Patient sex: M
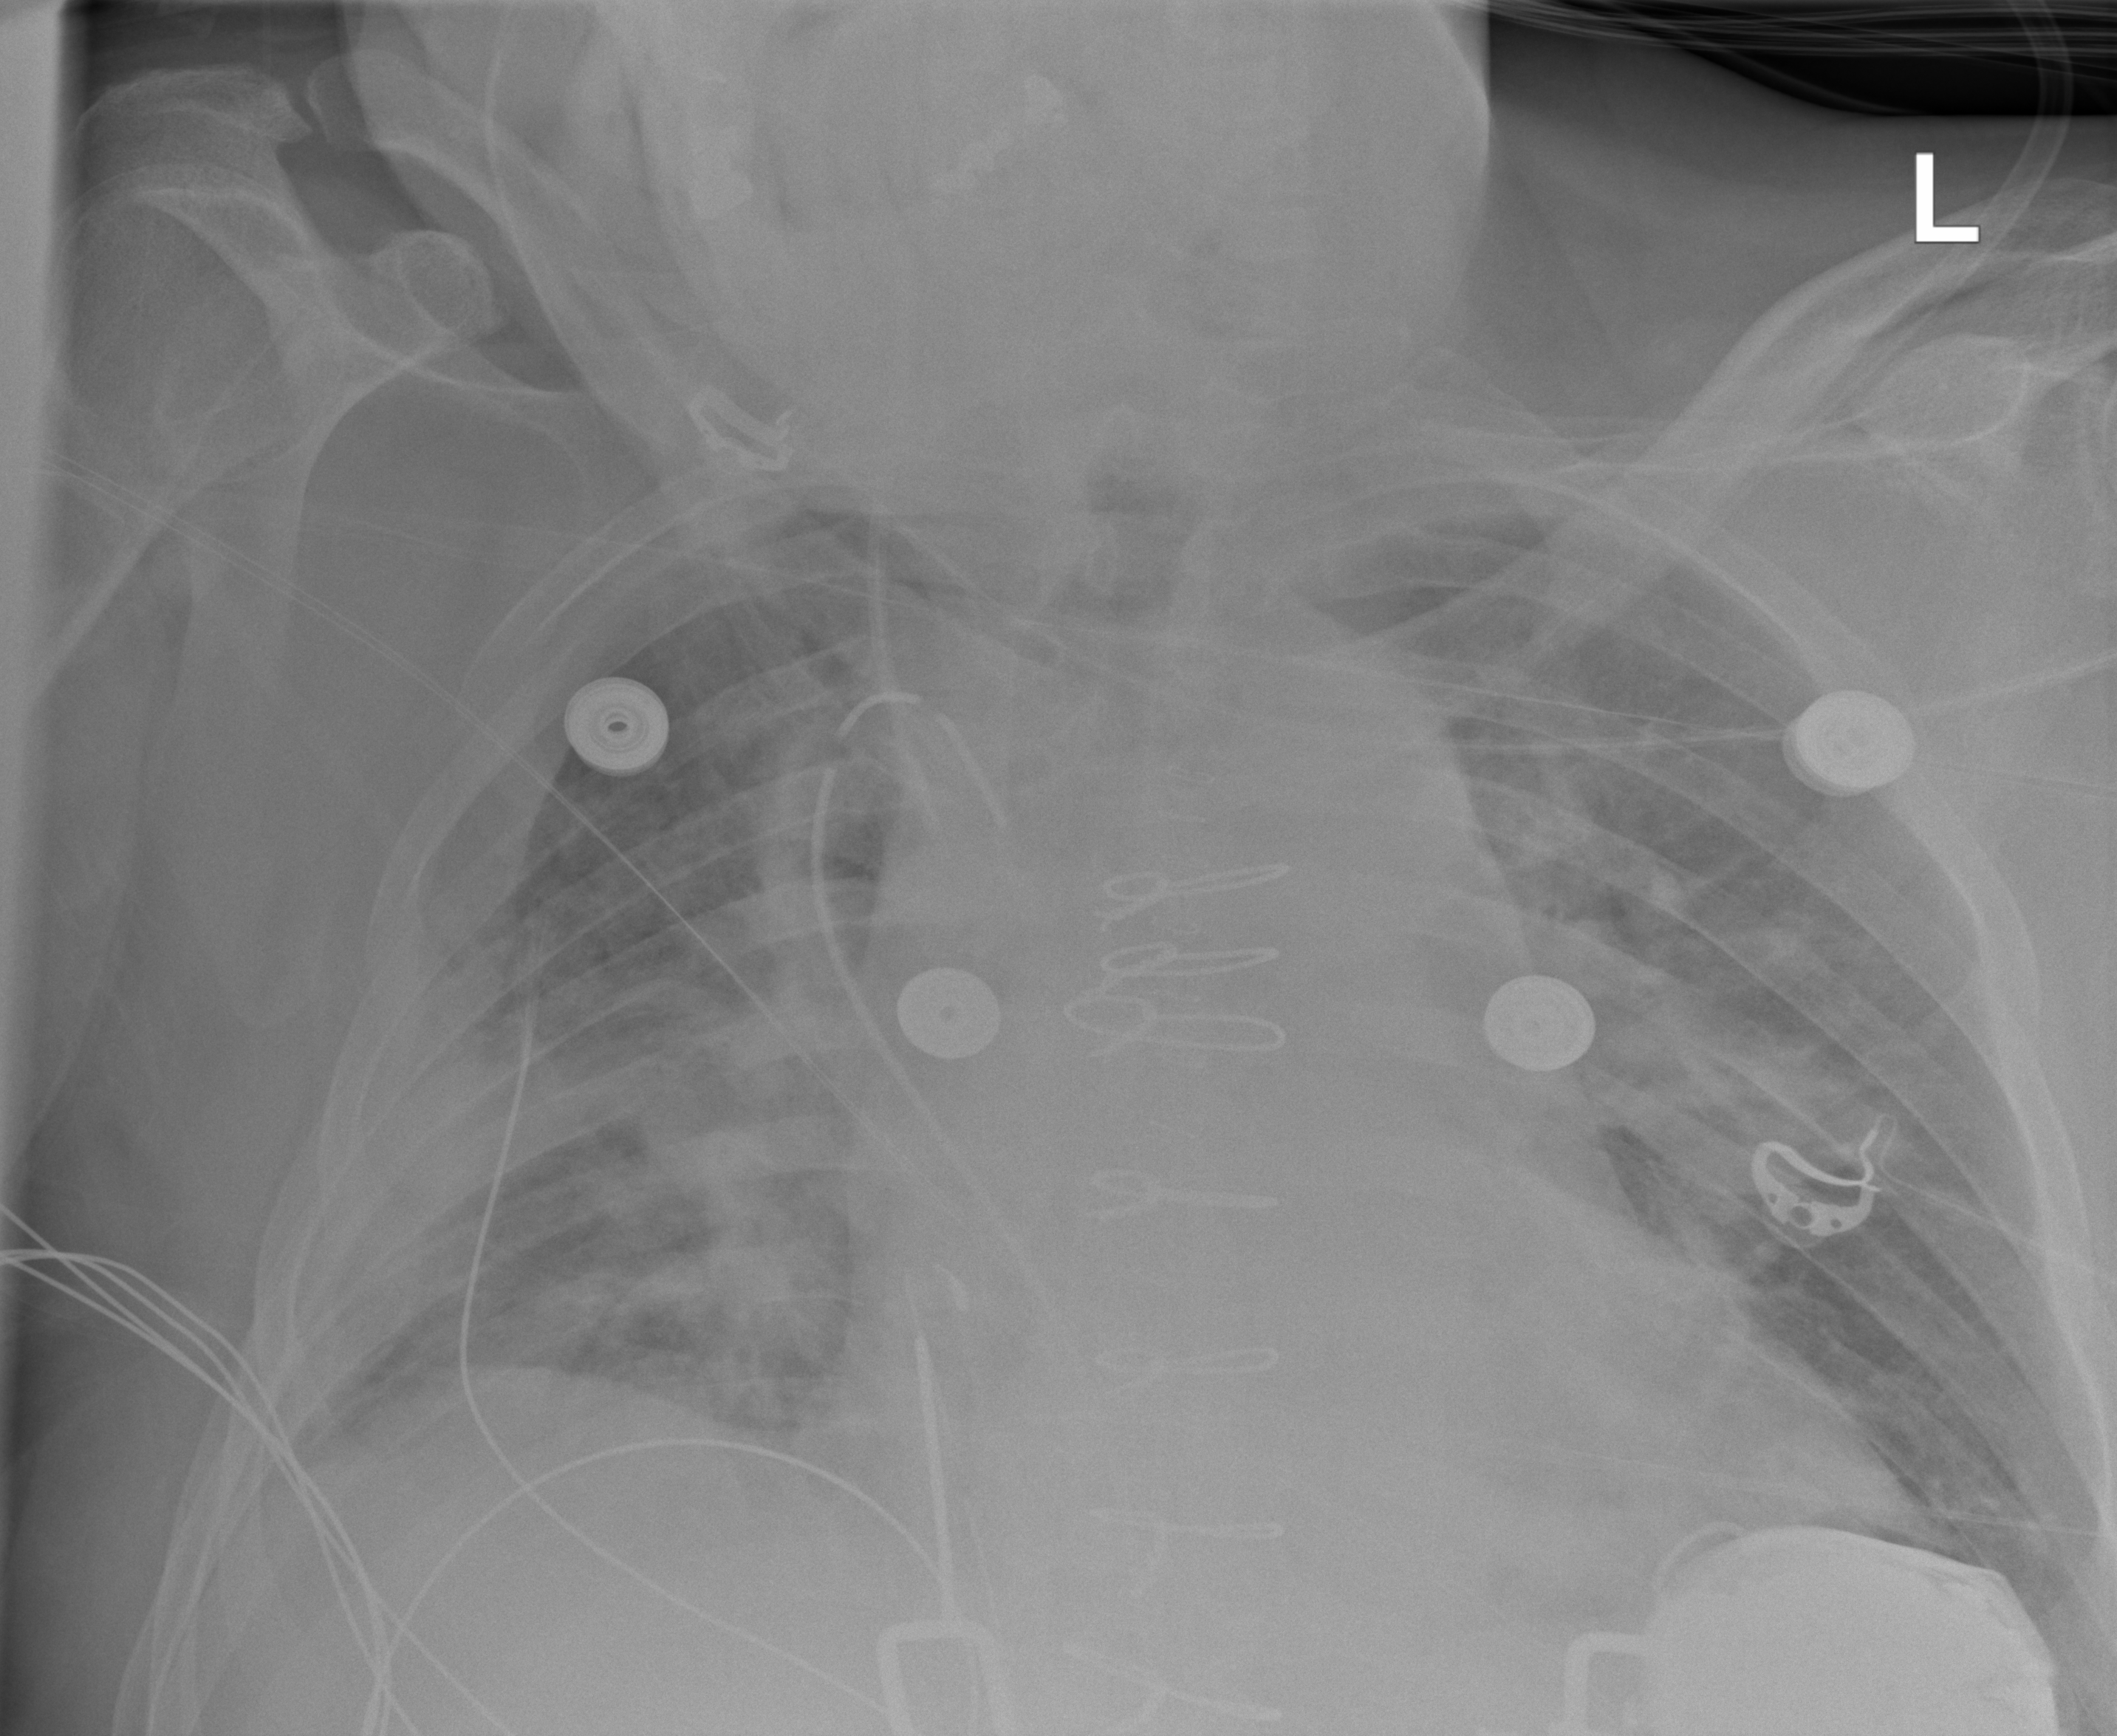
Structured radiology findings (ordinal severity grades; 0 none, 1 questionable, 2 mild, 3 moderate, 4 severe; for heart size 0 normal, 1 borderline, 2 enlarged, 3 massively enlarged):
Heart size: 1
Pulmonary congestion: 2
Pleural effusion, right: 2
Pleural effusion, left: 0
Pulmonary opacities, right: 1
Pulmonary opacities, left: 0
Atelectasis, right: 1
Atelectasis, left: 1